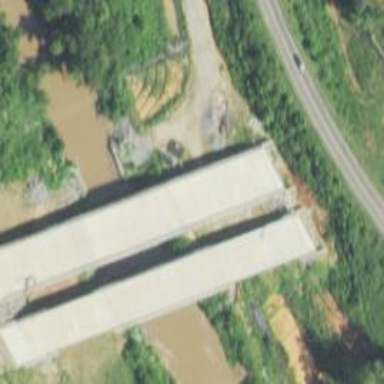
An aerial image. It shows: Bridge.